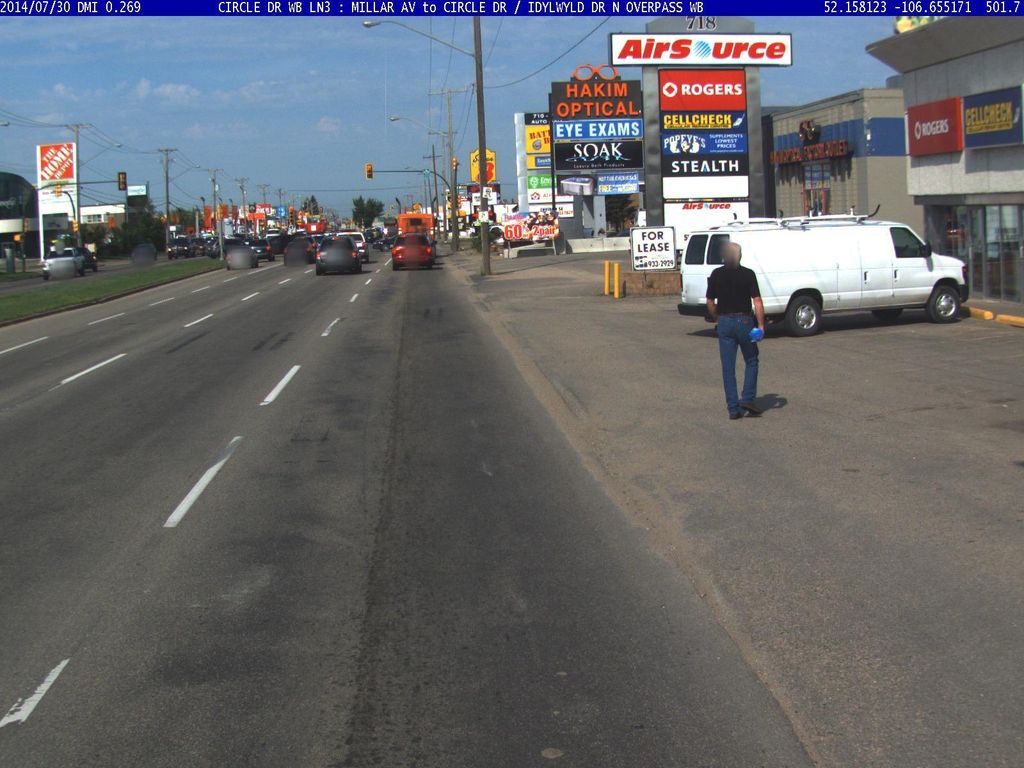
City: saskatoon